Field crop: maize
Growth stage: 2
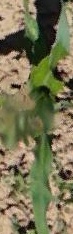
Species: maize